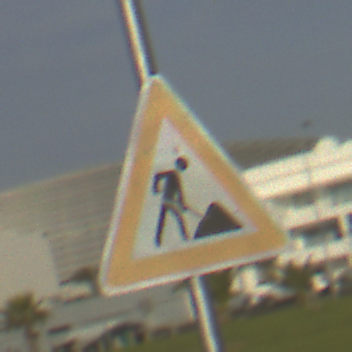
Verkehrszeichen: Arbeitsstelle
Umgebung: Outdoor, Suburban
Tageszeit: MorningAfternoon
Wetter: PartlyCloudy
Licht: Natural
Jahreszeit: NotSpecified
Kontrast: HighContrast